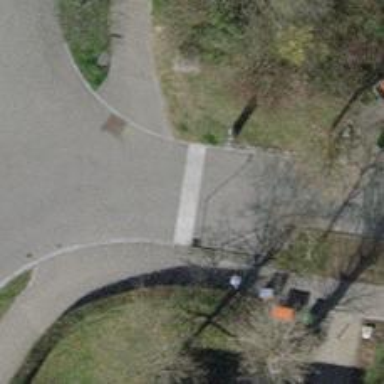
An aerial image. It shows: Traffic calming table.